Interaction volume radius: 10 \u00c5
Interaction volume height: 20 \u00c5
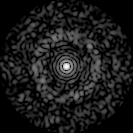
Disorder parameter: 0.8317